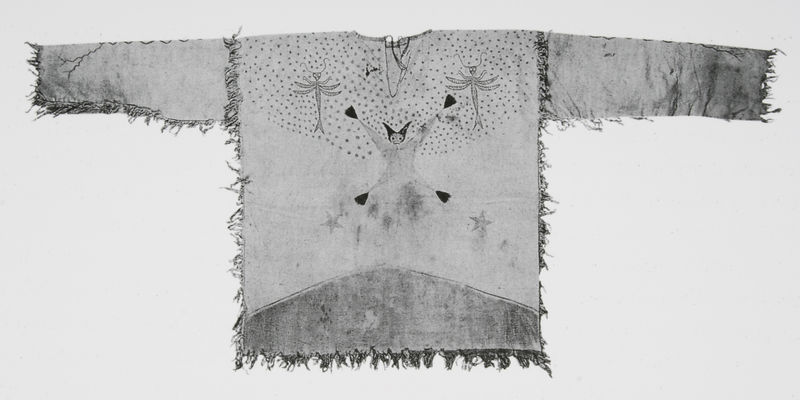
Titel: Ghost Dance Hemd
Künstler: Oglala Lakota Little Wound
Standort: Philadelphia (Pennsylvania)
Institution: University Museum (University of Pennsylvania)
Schlagwörter: baum, berg, dunkel, himmel, weiß, bäume, ausschnitt, grau, hell, kleid, schwarz, tier, tiere, muster, hemd, arme, band, bluse, kleidung, kragen, ärmel, bild, erde, vögel, figur, fransen, kostüm, schnur, stickerei, saum, fell, bogen, rand, symmetrie, dekor, quaste, naht, bemalt, foto, fotografie, photographie, punkte, fetzen, gepunktet, motiv, rechteck, stern, sterne, punkt, tupfen, photo, oberteil, götter, leder, wesen, wams, fabelwesen, rechteckig, libelle, gewebe, bänder, textil, welt, libellen, schutz, quasten, bändel, shirt, v ausschnitt, getönt, franse, vorne, franzen, indianer, folklore, welten, ritus, oberkleid, piktogramm, halsausschnitt, genäht, mythisch, langärmlig, kleidungsstück, narben, springend, amr, verschlußbändel